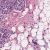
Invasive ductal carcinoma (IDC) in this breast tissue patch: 1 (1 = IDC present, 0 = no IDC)